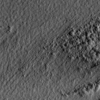
Label: not_dusty